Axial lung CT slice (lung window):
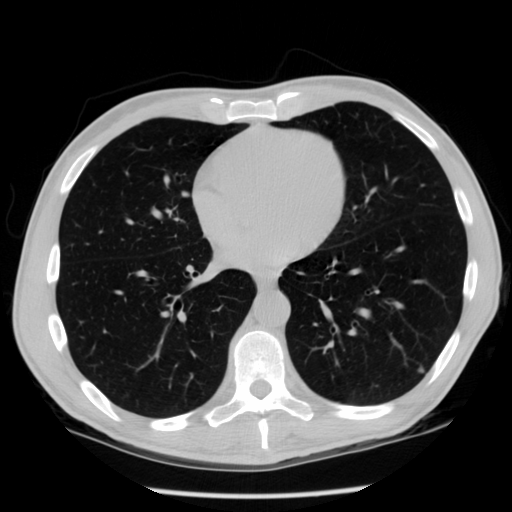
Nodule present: yes
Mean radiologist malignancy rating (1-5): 2